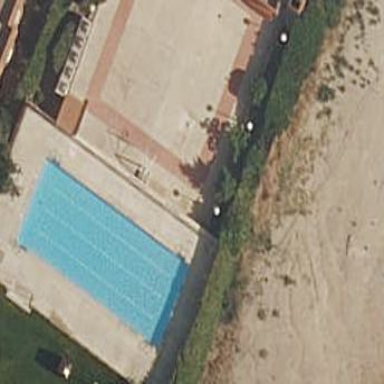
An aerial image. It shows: Swimming pool located in leisure land.